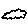
Label: cloud